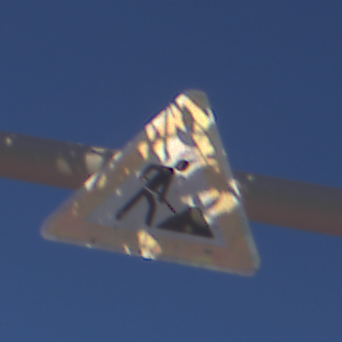
Verkehrszeichen: Arbeitsstelle
Umgebung: Outdoor, RoadRail
Tageszeit: MorningAfternoon
Wetter: Clear
Licht: Natural
Jahreszeit: NotSpecified
Kontrast: HighContrast